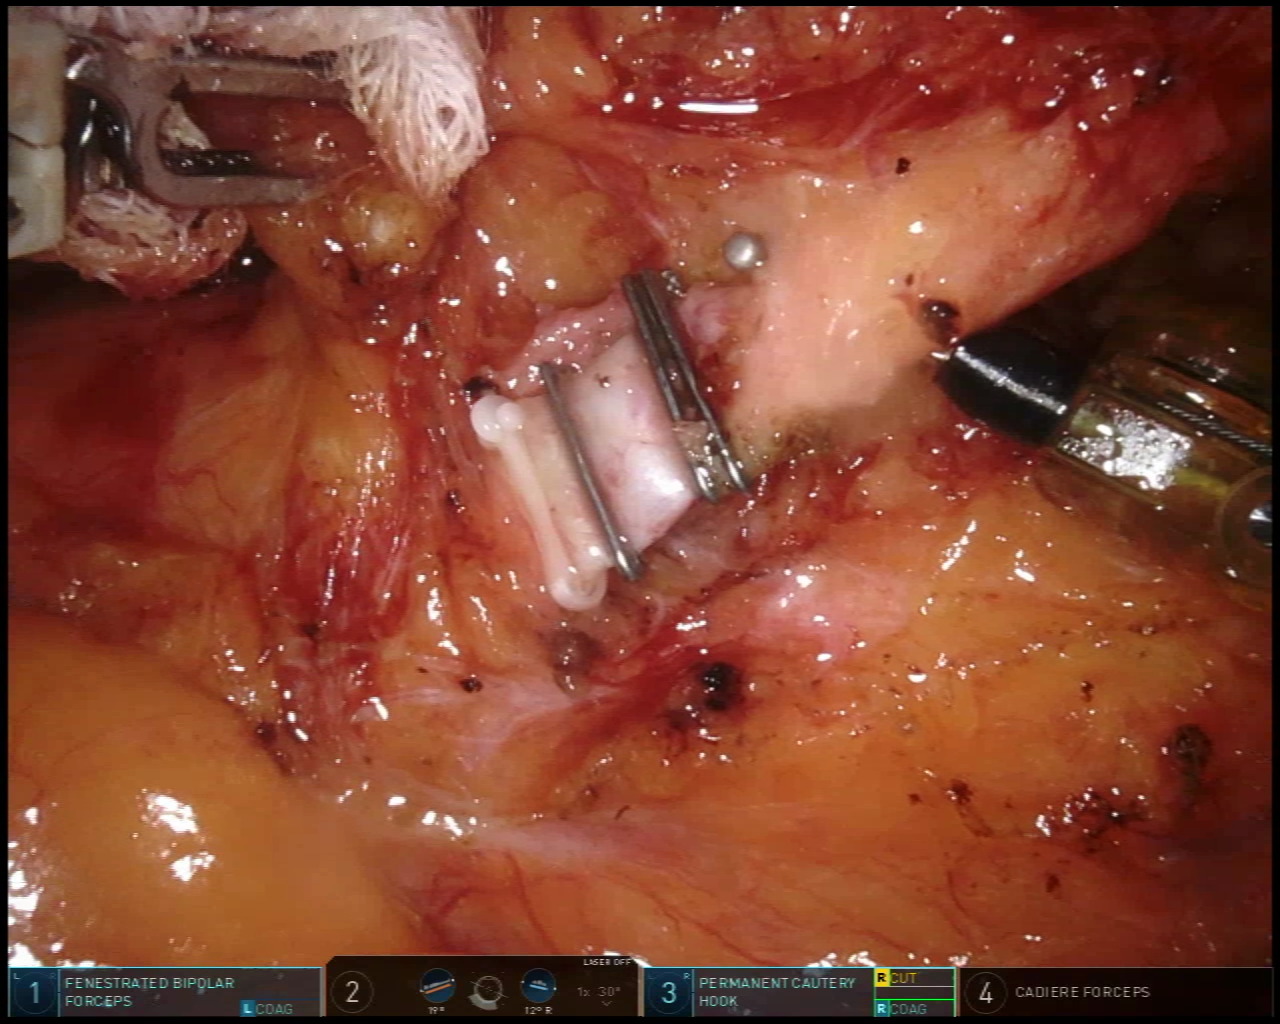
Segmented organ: inferior_mesenteric_artery
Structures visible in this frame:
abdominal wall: no
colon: no
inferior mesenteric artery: yes
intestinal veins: no
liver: no
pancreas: no
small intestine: no
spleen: no
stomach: no
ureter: no
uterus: no
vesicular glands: no